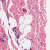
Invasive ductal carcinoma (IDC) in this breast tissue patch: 0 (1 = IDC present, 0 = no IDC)